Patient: sex M, age 48
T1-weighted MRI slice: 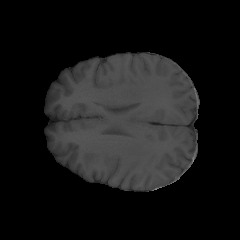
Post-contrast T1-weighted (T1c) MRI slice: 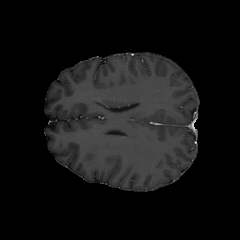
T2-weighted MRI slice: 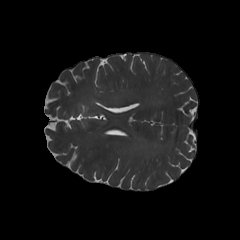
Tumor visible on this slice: no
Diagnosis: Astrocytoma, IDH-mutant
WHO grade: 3